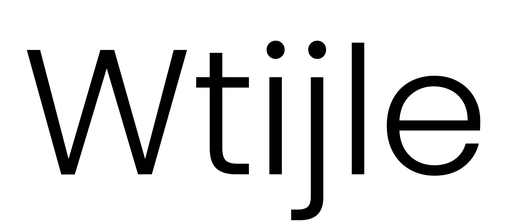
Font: Poppins-Light